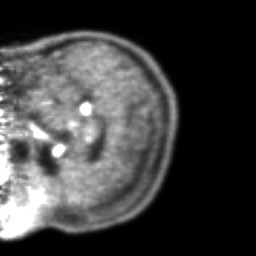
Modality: PET
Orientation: sagittal
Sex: female
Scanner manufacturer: ge